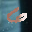
Label: 6